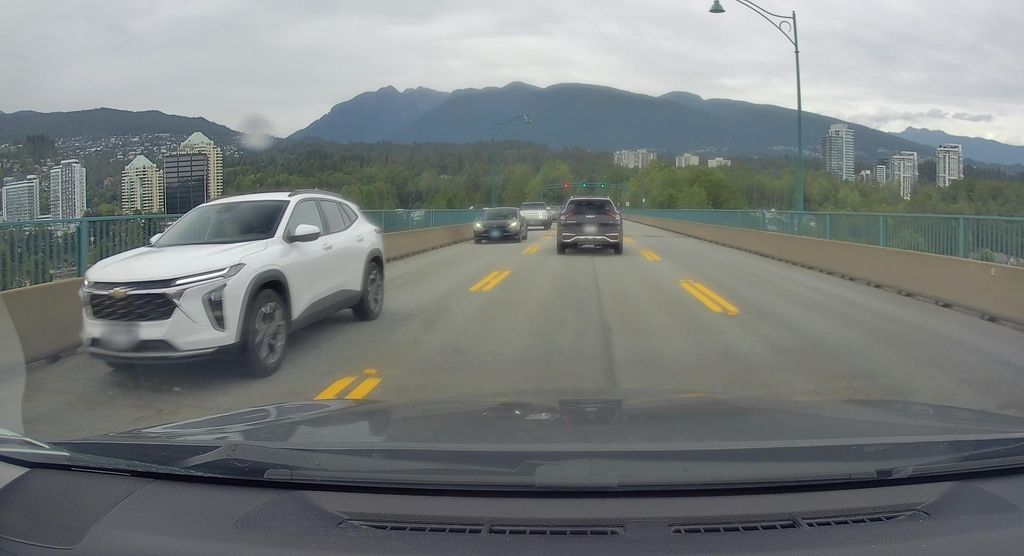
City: vancouver